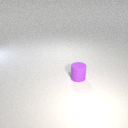
small purple rubber cylinder